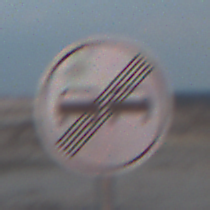
Verkehrszeichen: EndeUeberholverbot
Umgebung: Outdoor, Beach
Tageszeit: SunriseSunset
Wetter: PartlyCloudy
Licht: Natural
Jahreszeit: NotSpecified
Kontrast: MediumContrast